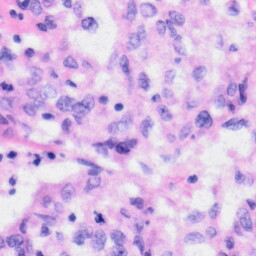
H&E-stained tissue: Liver